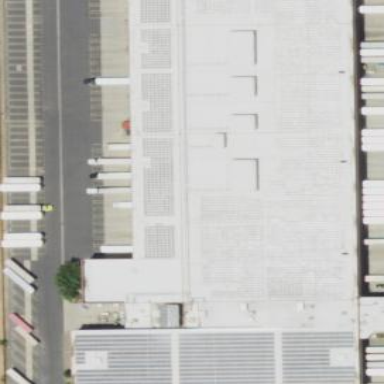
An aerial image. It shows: Warehouse building.